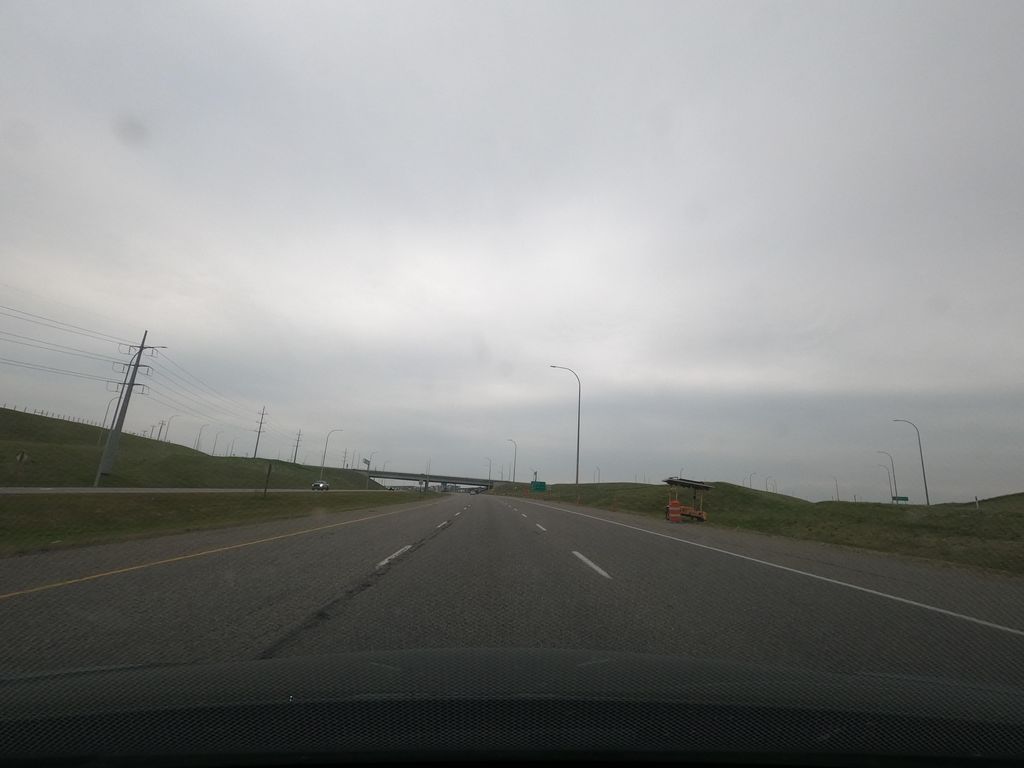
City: calgary